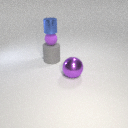
small purple rubber sphere above large gray rubber cylinder